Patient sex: F
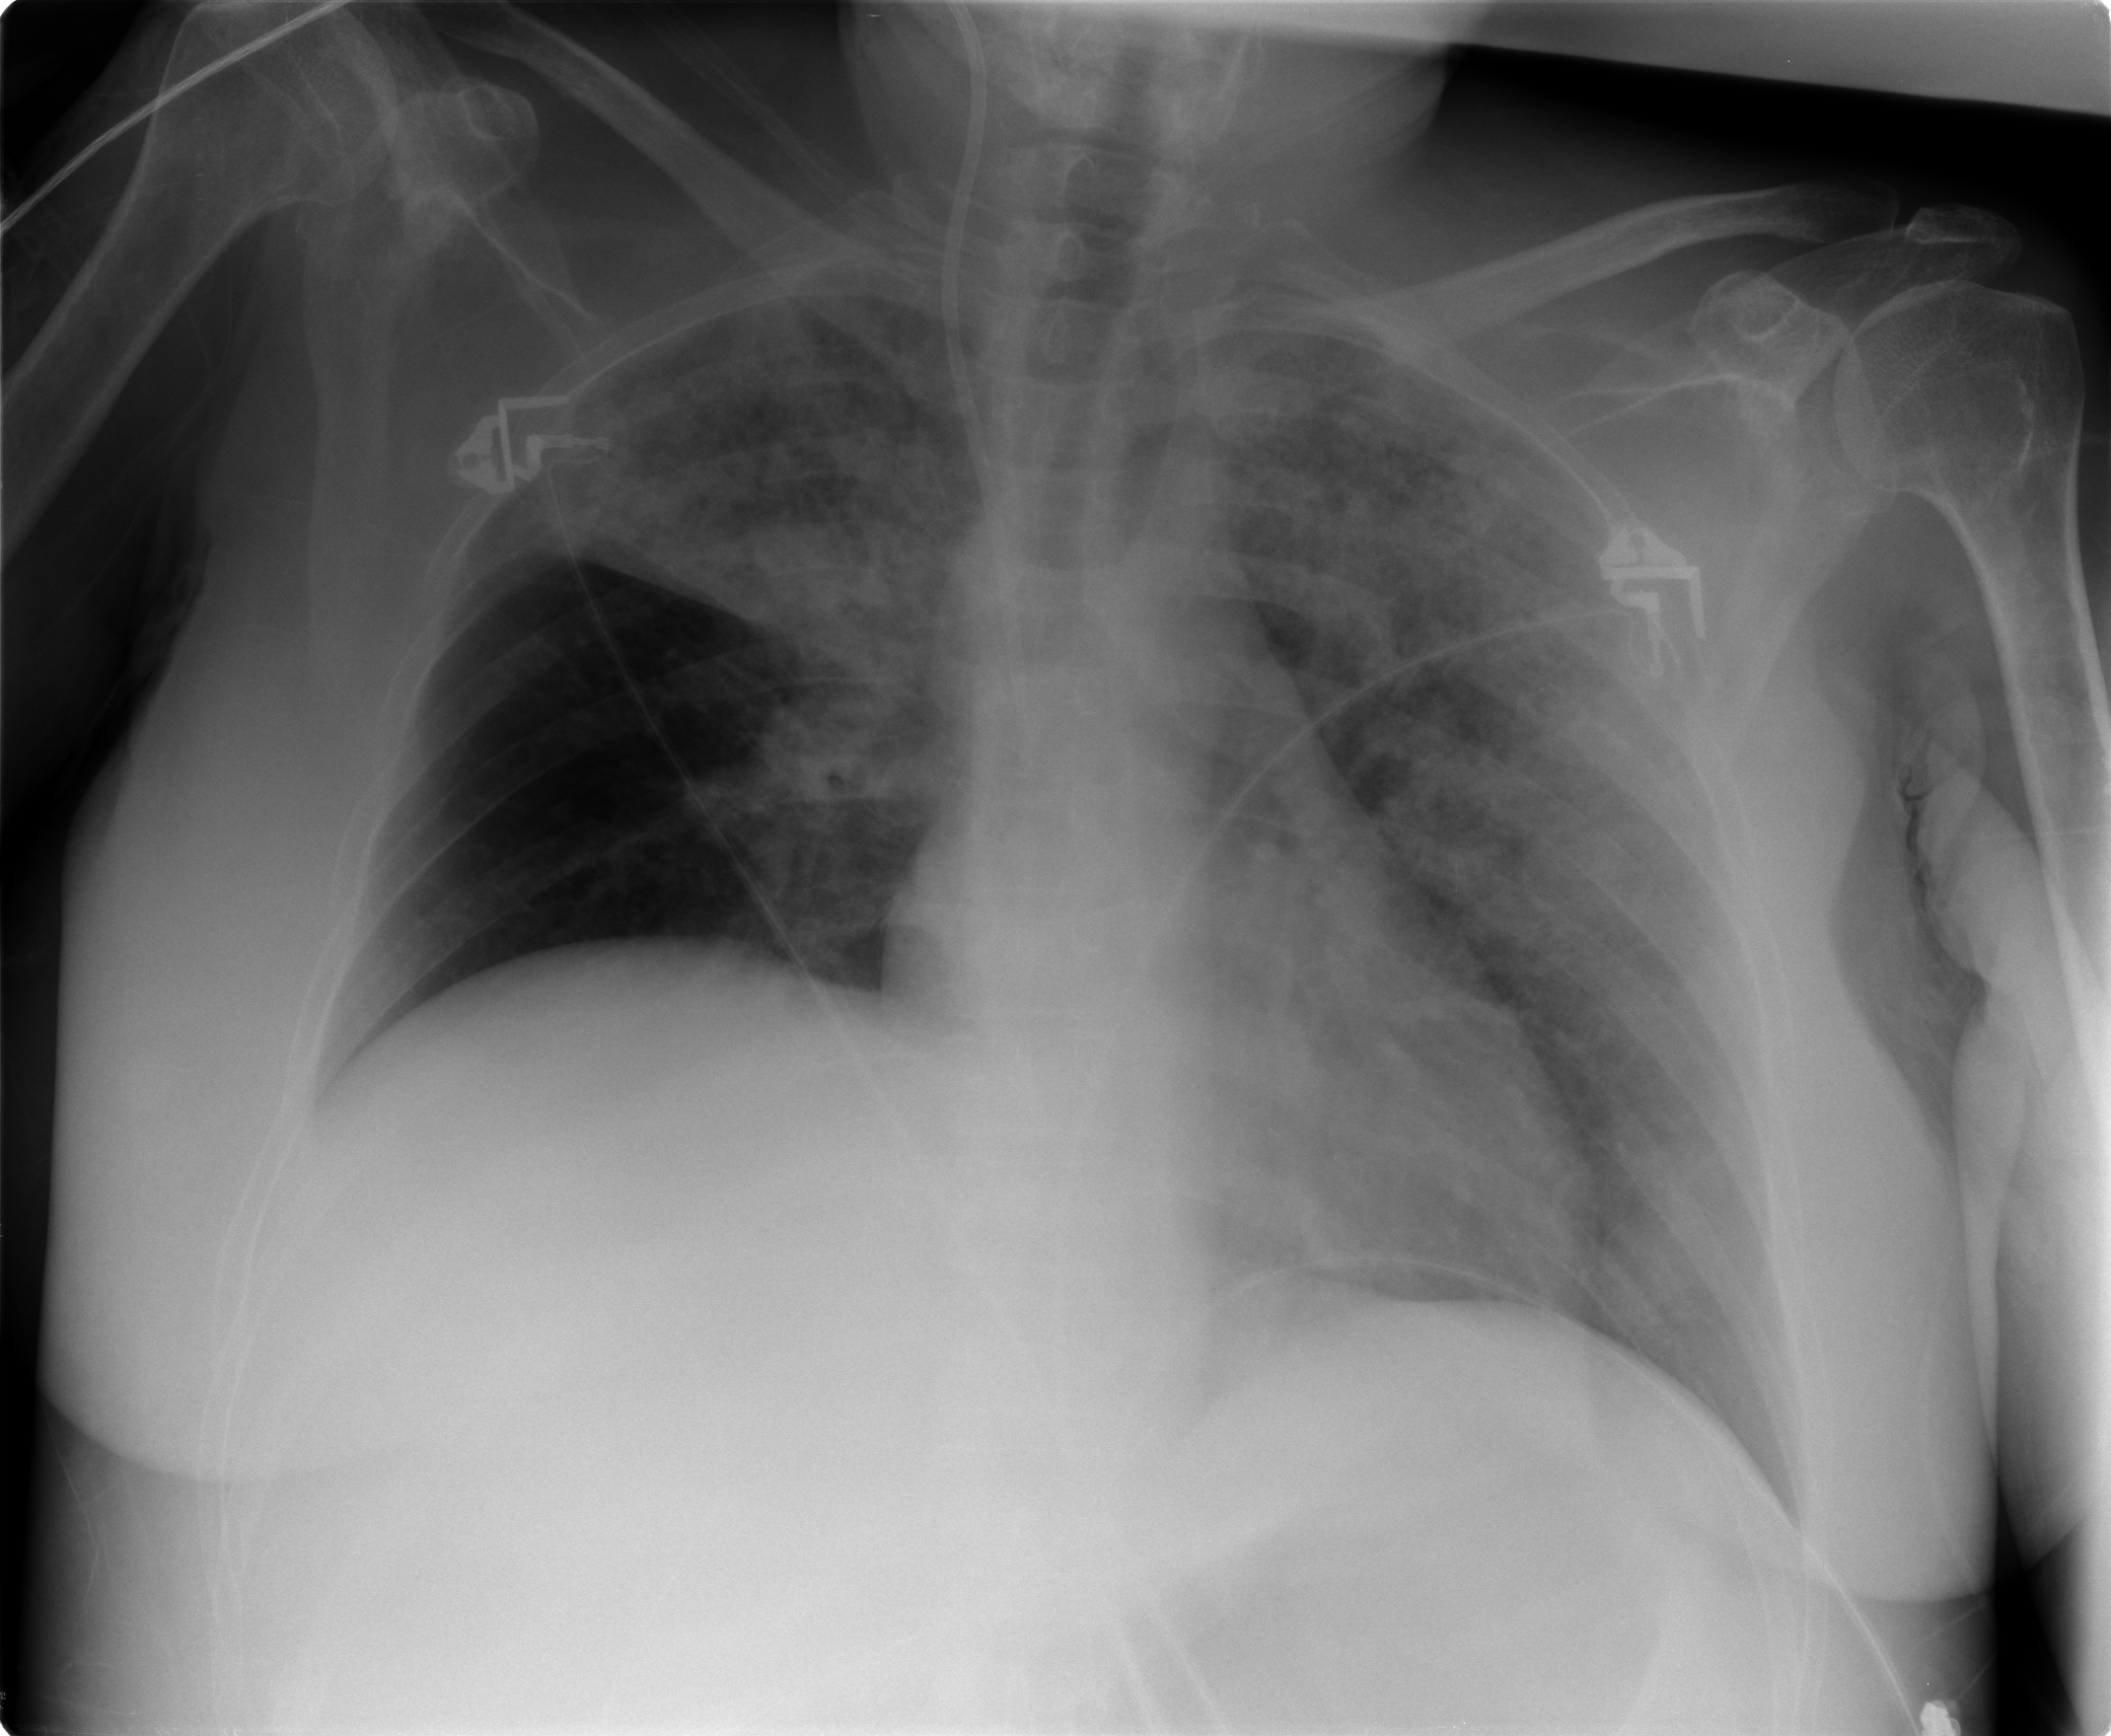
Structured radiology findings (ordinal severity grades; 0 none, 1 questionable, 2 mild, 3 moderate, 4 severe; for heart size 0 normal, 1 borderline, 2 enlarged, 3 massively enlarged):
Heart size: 0
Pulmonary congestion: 2
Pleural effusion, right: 2
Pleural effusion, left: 0
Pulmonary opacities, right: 3
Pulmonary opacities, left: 3
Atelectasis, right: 2
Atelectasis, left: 3